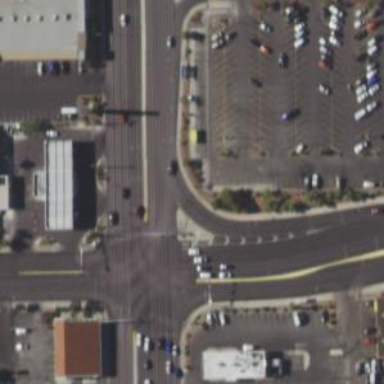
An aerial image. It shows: Asphalt road with primary link designation.